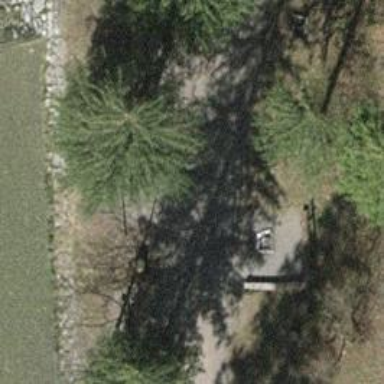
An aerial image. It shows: Brown bench in the vicinity.